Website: home-depot
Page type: customer-info-address
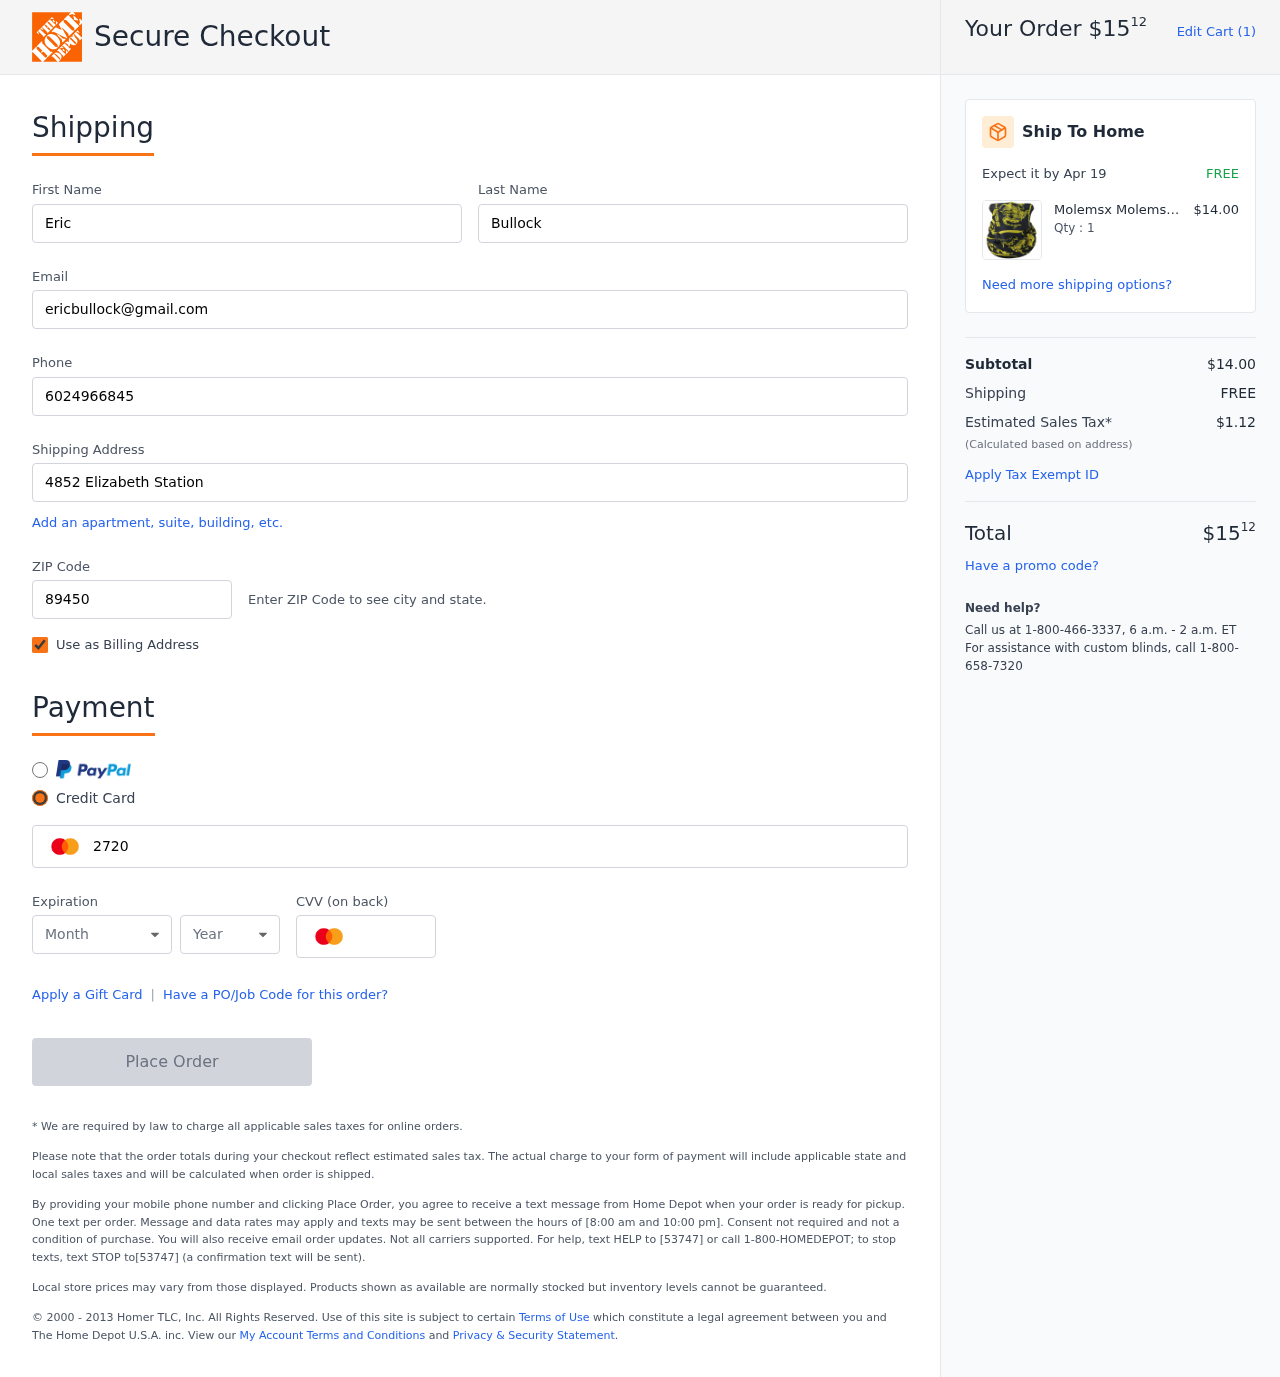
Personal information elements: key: PII_CARD_CVV
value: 855
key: PII_CARD_EXPIRY_MONTH
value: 11
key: PII_CARD_EXPIRY_YEAR
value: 28
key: PII_CARD_NUMBER
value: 2720 8892 9936 4373
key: PII_EMAIL
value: ericbullock@gmail.com
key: PII_FIRSTNAME
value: Eric
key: PII_LASTNAME
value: Bullock
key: PII_PHONE
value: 6024966845
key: PII_POSTCODE
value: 89450
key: PII_STREET
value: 4852 Elizabeth Station
Product elements: key: PRODUCT1_BRAND
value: Molemsx
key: PRODUCT1_NAME
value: Molemsx Face Mask Bandanas for Men Women Neck Gaiter Summer Cooling Face Cover Face Dust Mask for Fi
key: PRODUCT1_NAME
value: Molemsx Face Mask Ba...
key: PRODUCT1_PRICE
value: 14
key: PRODUCT1_QUANTITY
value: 1
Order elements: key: ORDER_TOTAL
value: $1512
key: ORDER_NUM_ITEMS
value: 1
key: ORDER_DELIVERY_DATE
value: Apr 19
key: ORDER_SUBTOTAL
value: $14.00
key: ORDER_SHIPPING_COST
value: FREE
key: ORDER_TAX
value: $1.12